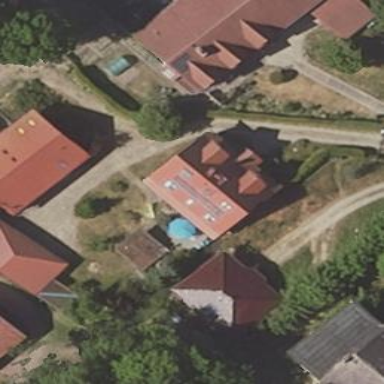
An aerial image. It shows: Detached building.